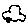
Label: car